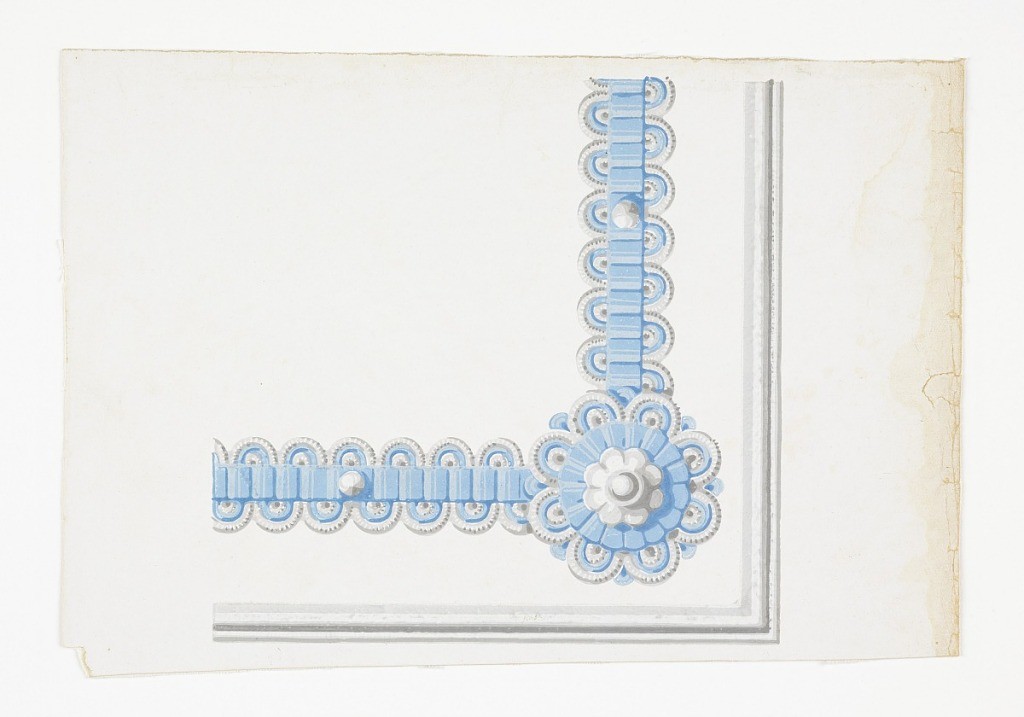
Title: Border corner
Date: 1850–60
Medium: Block-printed on machine-made paper
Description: Corner for a wallpaper border. Serves for occasions when borders are used to outline panels or dados. Blue and white ribbon with corner rosette, on white ground.